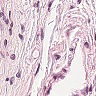
Metastatic tissue present: no